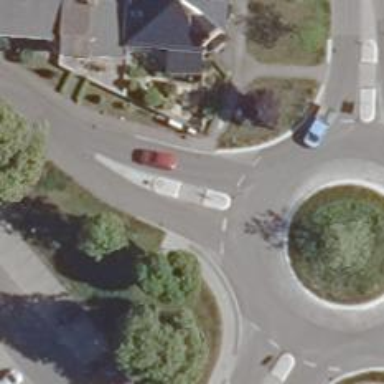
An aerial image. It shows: Unmarked crossing with pedestrian island.